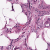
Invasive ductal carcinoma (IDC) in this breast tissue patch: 1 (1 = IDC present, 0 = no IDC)